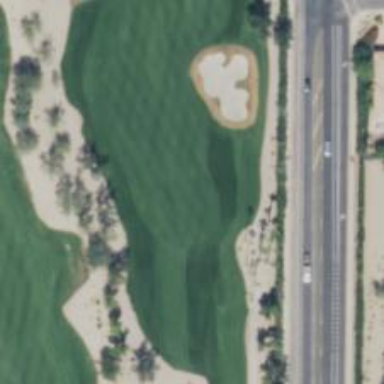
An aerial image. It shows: Pathway for golfing.